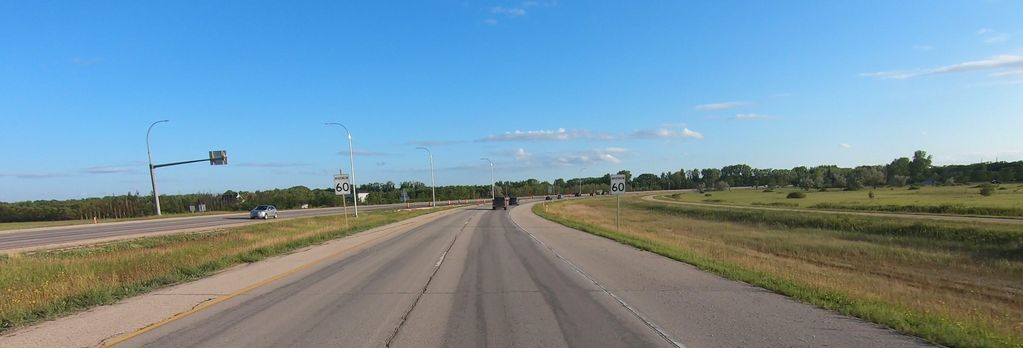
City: winnipeg